Question: I'm trying to develop a page that has the following functionality:
Page will have two columns: one being #origin(left column), containing a list of rectangles(which represent variables), and the second one will be #drop(right column),containing inputs where the rectangles can be dropped on.

In order to get the result I want , I'd thought of using two plugins: <URL>
The question is , how can I make that once I drop a rectangle( '<li>' ) into an input field , it is displayed as a tag. It'd also be OK to use the same '<li>' element , so long I can enter more text into the input(to complete a formula) ,and if later the user changes its mind and decides that the variable (tag) was not the one he or she wanted, the page should allow them to delete the tag(by clicking the "X" in the top-right corner or returning the tag to its original location on the left column)
Has someone done something similar already and can give me some guidance?? Or has someone another idea for this?
Any help is greatly appreciated.
P.S. If you know of any other tagging plugin that lets combine text and tags in the same input please let me know.
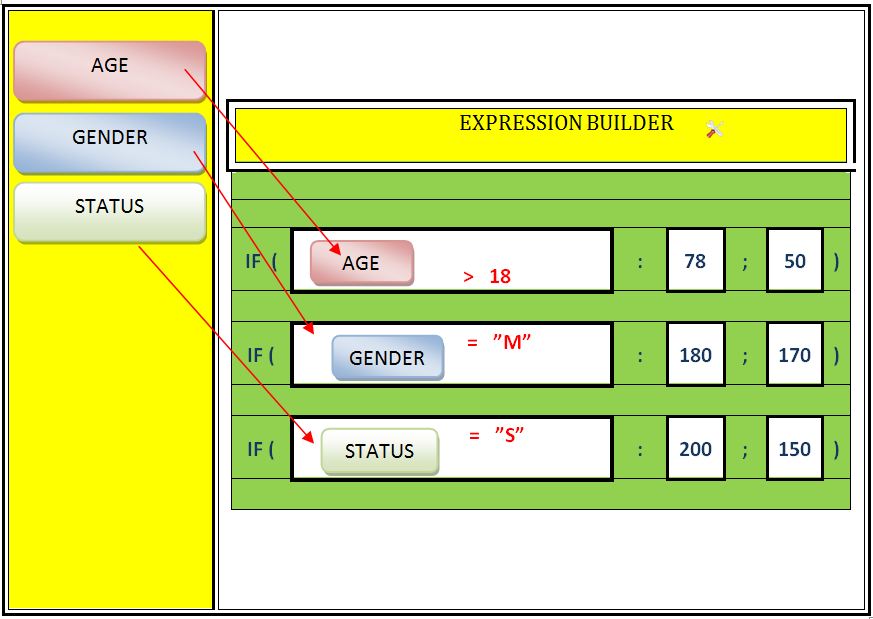
Answer: Take a look: <URL>
This is my first time ever dealing with drop and drag seriously. And i kept going.
Lot can be improved. And made more efficent however, i have already spent like 3 hours on it :D.
I did learn a LOOOT.
'''
$('.menu li').on('mousedown', function (e) {
$(this).draggable({
helper: "clone"
}).css({
opacity: '.7'
});
});
var li = {}, i = 0;
function enable(x) {
x.droppable({
hoverClass: "drop-hover",
drop: function (e, ui) {
$(ui.draggable).clone().prependTo(this).draggable().addClass('special').data('i', $(this).data('i'));
$(this).droppable('destroy')
}
});
};
$('.i1').each(function (u, n) {
$(this).data('i', i);
li[i] = $(this);
i++;
});
$('.i1').each(function (u, i) {
enable($(this));
});
$('.m').droppable({
accept: ".special",
drop: function (e, ui) {
var x = $(ui.draggable).data();
$(ui.draggable).remove();
enable(li[x.i]);
}
});
$('input[type="text"]').keypress(function (e) {
if (e.which !== 0 && e.charCode !== 0) { // only characters
var c = String.fromCharCode(e.keyCode | e.charCode);
$span = $(this).siblings('span').first();
$span.text($(this).val() + c); // the hidden span takes
// the value of the input
$inputSize = $span.width();
$(this).css("width", $inputSize); // apply width of the span to the input
}
});
'''